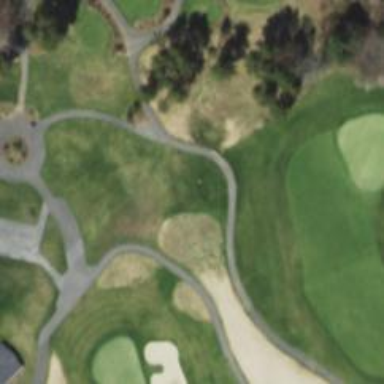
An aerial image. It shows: Path for both roads and golfers.